Field crop: maize
Growth stage: 1
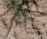
Species: salsola